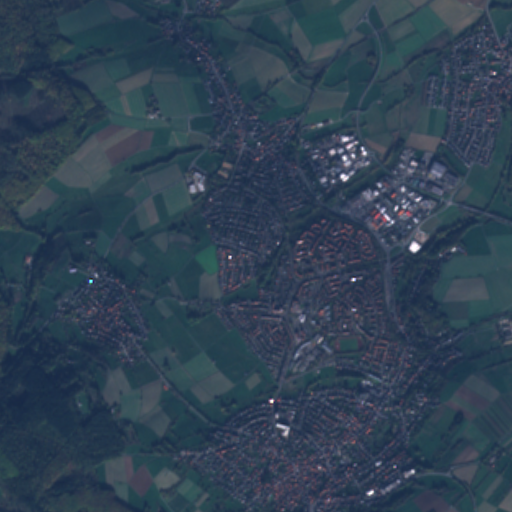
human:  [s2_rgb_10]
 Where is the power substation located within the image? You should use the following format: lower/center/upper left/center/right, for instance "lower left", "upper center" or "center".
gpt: The power substation is located in the center of the image.
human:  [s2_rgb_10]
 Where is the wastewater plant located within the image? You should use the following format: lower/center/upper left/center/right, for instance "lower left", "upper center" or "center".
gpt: The wastewater plant is located in the upper right of the image.
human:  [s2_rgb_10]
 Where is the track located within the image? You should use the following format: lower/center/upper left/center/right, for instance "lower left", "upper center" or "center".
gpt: There is no track in the image.